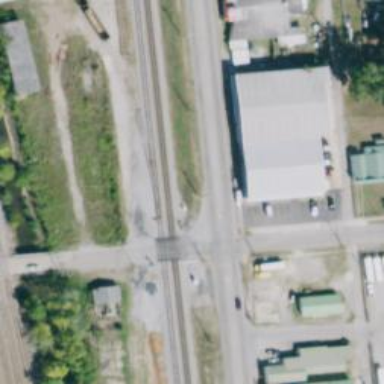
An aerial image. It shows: Railway spur junction.